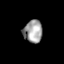
Tissue: skin
Cell type: Epithelial cells
Senescence score: 0.2805
Nuclear area (px): 411
Mean DAPI intensity: 160.068